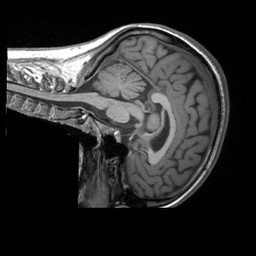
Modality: T1w
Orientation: sagittal
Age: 18
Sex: female